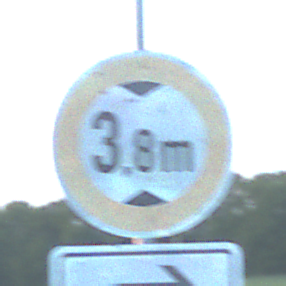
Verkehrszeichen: TatsaechlicheHoehe
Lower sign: RichtungsangabeDurchPfeile5
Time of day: SunriseSunset
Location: Outdoor (Nature)
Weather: PartlyCloudy
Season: NotSpecified
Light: Natural